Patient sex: F
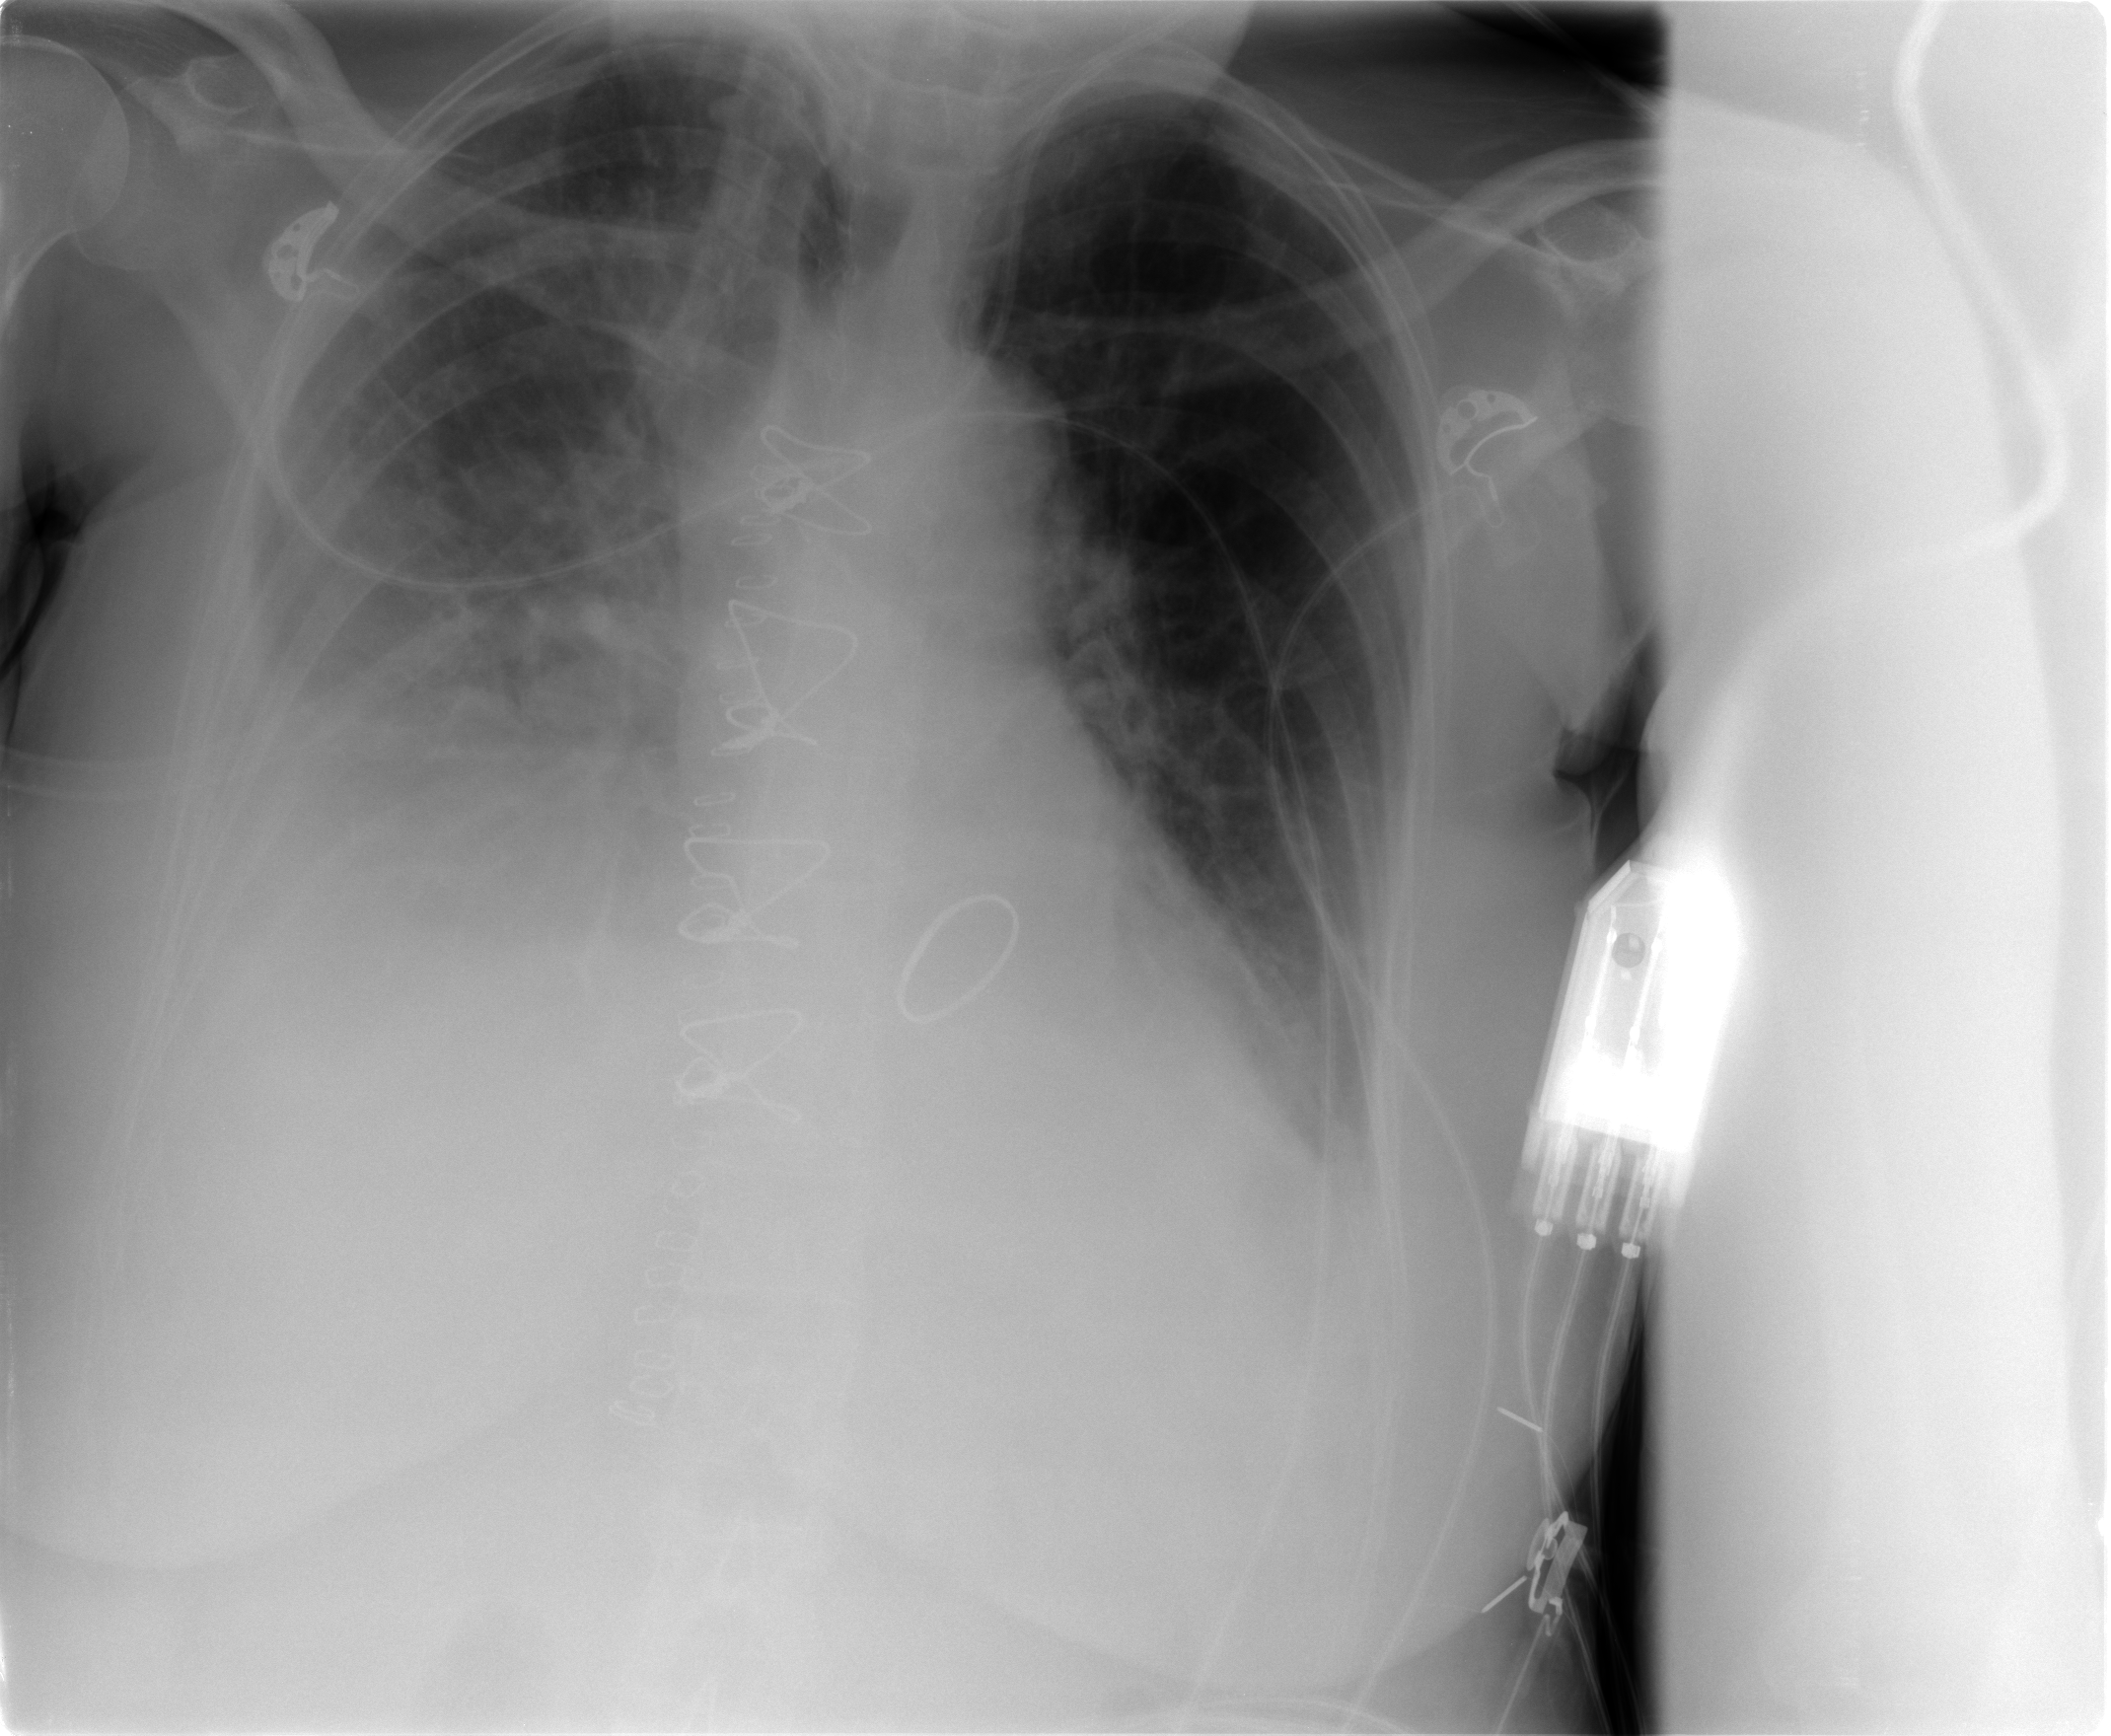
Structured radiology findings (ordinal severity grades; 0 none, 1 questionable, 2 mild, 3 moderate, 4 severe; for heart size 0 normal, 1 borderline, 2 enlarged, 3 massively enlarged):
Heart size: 1
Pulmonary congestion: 2
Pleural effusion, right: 2
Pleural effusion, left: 2
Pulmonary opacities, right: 3
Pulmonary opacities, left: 1
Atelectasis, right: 3
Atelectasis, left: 2